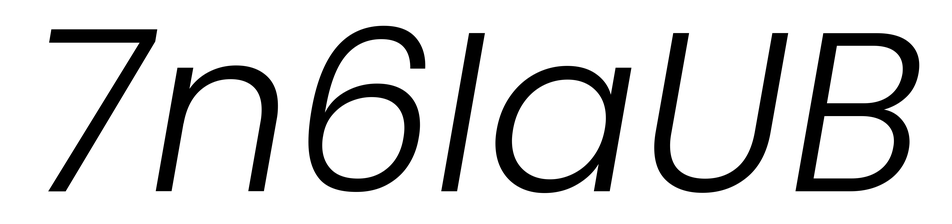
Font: Poppins-LightItalic